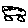
Label: car